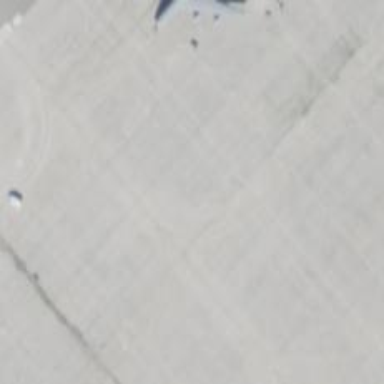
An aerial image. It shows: View of taxiway at the airport.